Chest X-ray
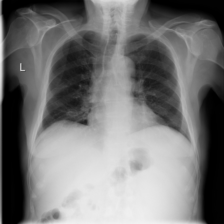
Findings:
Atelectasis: negative
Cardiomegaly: negative
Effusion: negative
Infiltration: negative
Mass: negative
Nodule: negative
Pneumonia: negative
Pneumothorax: negative
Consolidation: negative
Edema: negative
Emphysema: negative
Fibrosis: negative
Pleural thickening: negative
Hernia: negative